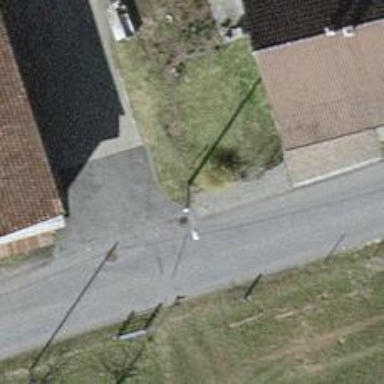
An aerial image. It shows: Power pole.